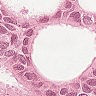
Metastatic tissue present: yes